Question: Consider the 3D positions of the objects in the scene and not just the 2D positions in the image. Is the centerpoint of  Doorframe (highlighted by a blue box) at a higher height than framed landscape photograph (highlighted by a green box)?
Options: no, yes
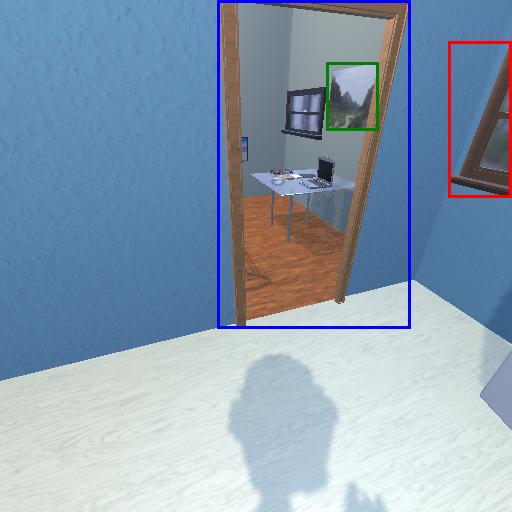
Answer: no